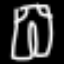
Label: pants